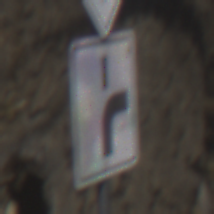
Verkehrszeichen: VerlaufVorfahrtsstrasse8
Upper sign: Vorfahrtsstrasse
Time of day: Midday
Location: Outdoor (Nature)
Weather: Clear
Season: NotSpecified
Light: Natural